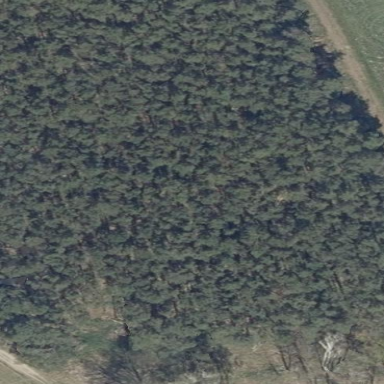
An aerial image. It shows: Forest area predominantly covered with needle-leaved trees.